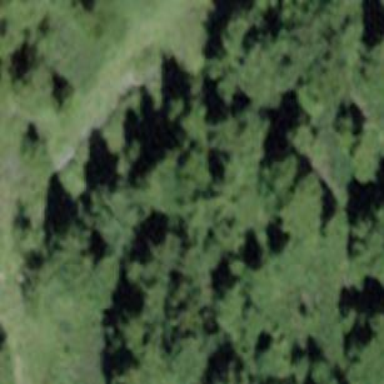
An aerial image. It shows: Forest area.